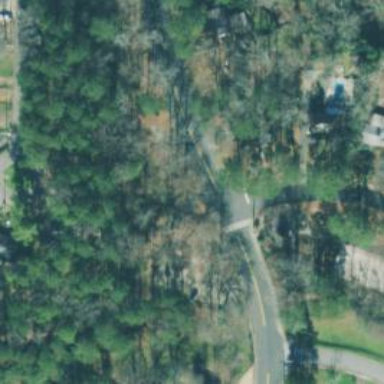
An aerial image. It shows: Stop road.